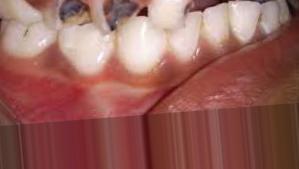
Condition: Caries